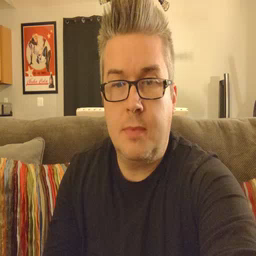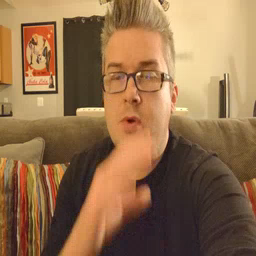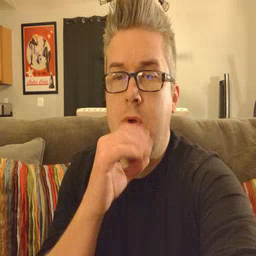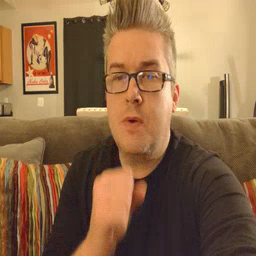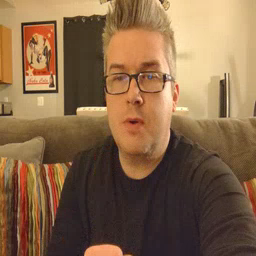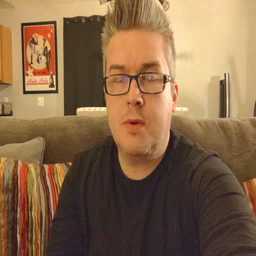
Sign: old